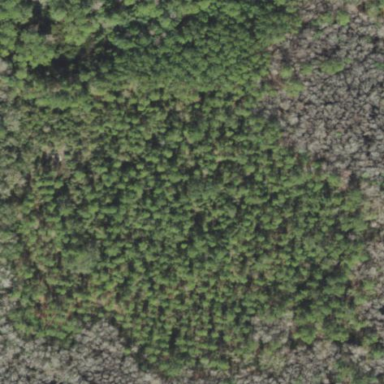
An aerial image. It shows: Forest dominated by needle-leaved trees.